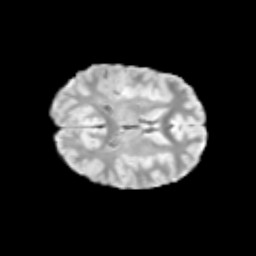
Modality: T2w
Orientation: axial
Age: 11
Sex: male
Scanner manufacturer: siemens
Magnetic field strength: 3 T
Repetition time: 3.8 s
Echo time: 0.07 s